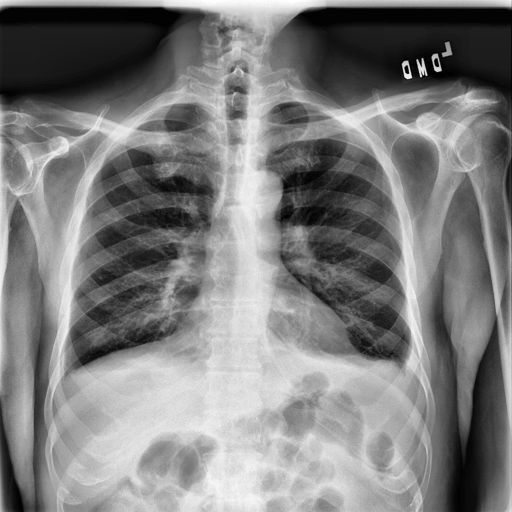
Finding: NORMAL